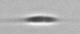
Label: Cylindrotheca_morphotype1